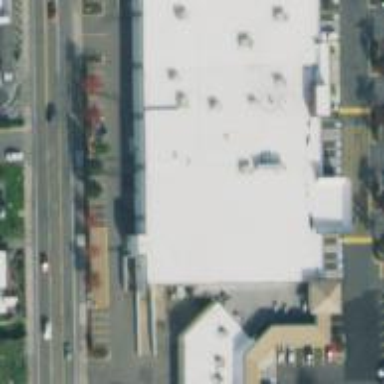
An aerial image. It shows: Fitness center building.